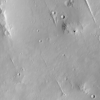
Label: not_dusty